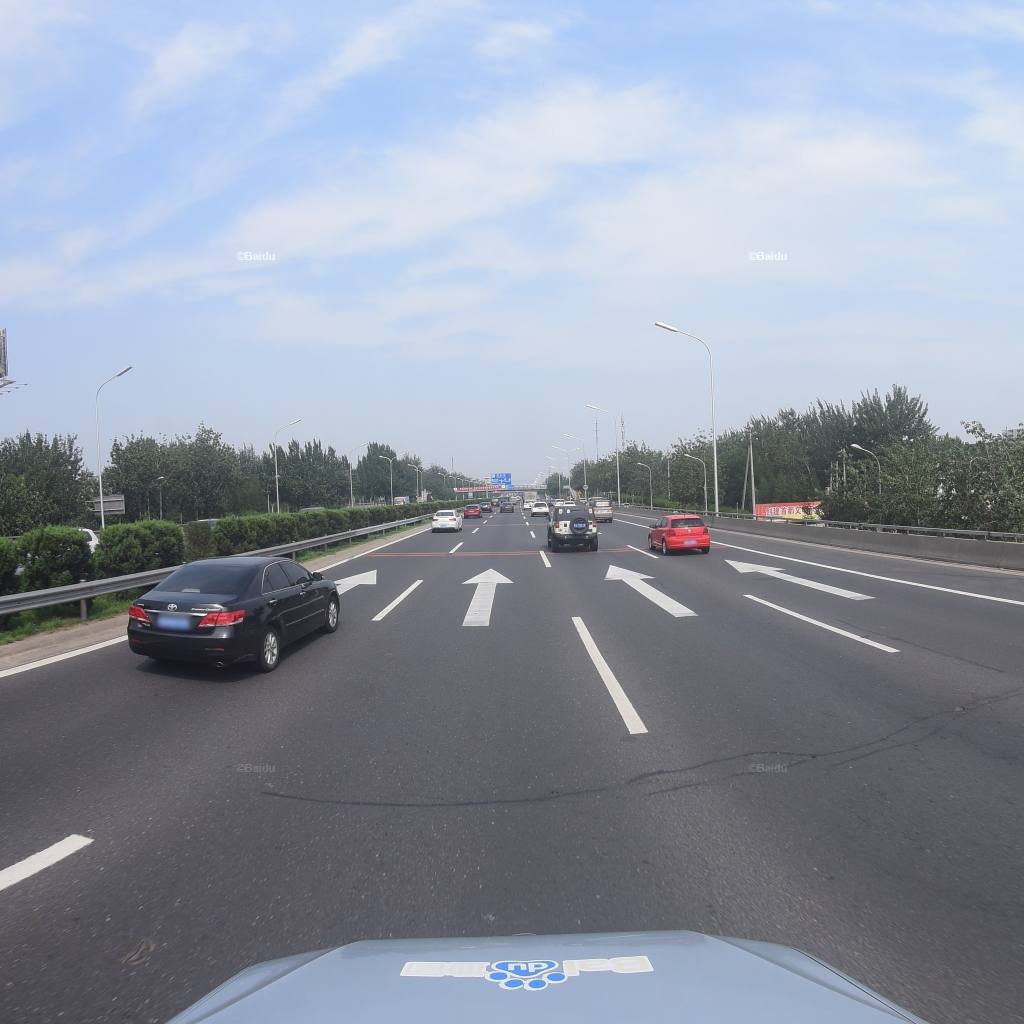
Region: Fengtai
Road damage annotations: longitudinal patch, transverse patch